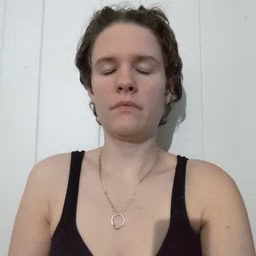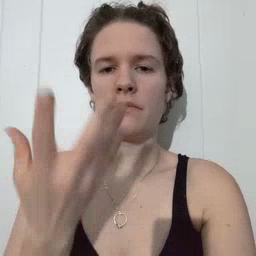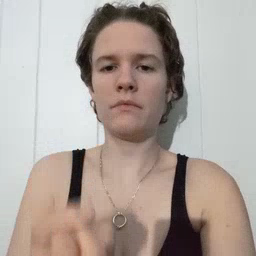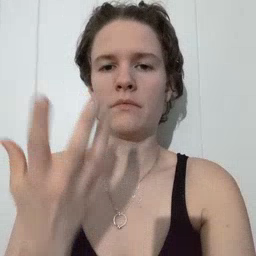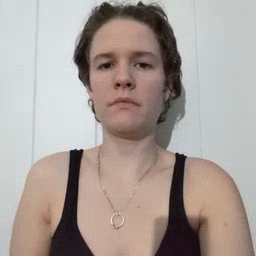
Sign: many